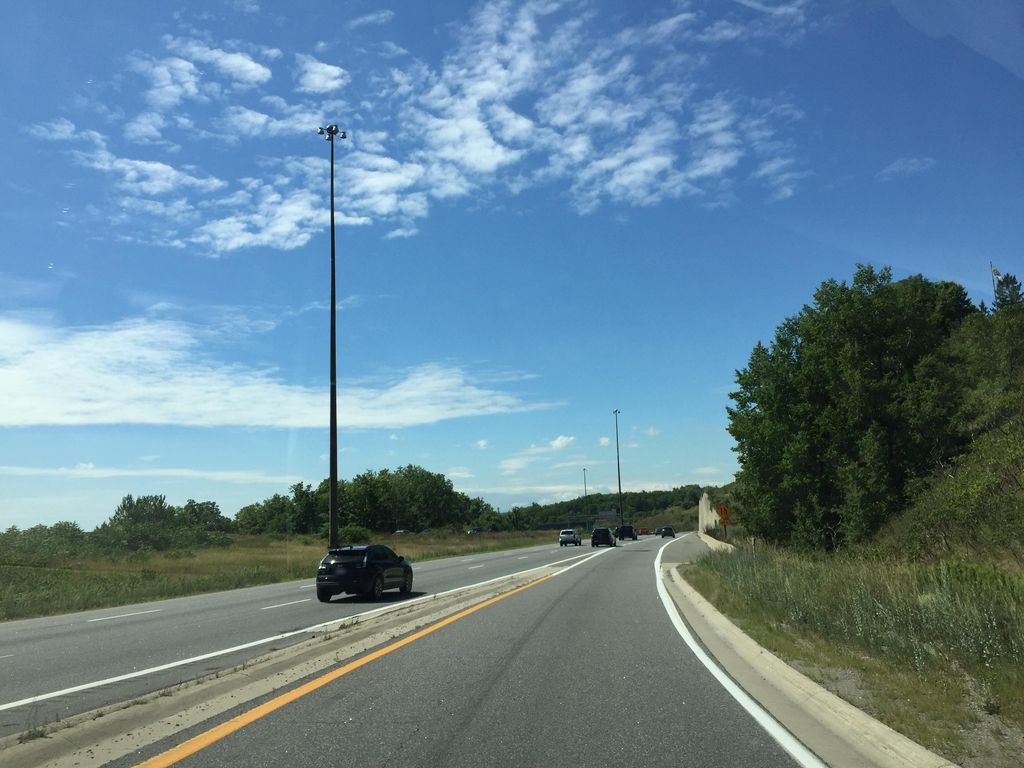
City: hamilton